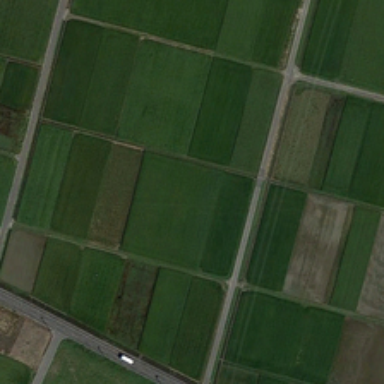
A road was built beside the wheat field .